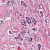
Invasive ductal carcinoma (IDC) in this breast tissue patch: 1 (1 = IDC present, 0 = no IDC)